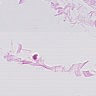
Metastatic tissue present: no